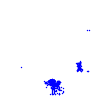
Particle: electron